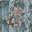
Label: 8